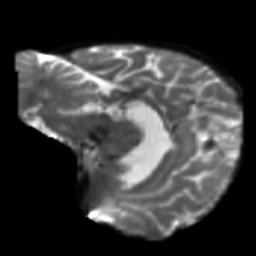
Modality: T2w
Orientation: sagittal
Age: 54
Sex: female
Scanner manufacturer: siemens
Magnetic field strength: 3 T
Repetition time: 5.25 s
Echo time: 0.08 s